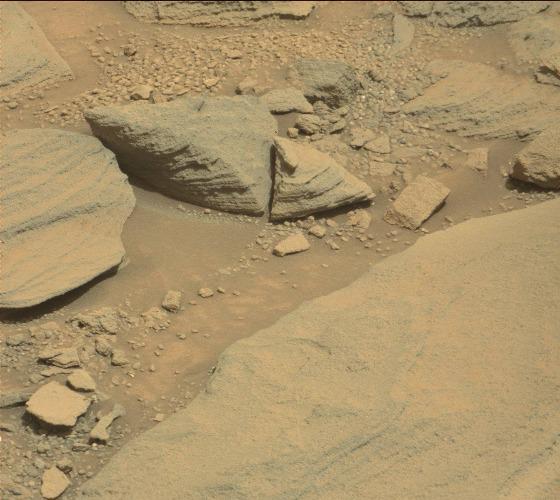
Terrain classes present: Bedrock, Gravel / Sand / Soil, Rock, Shadow